Question: I'd like to use the following badge that the users can log in via iCloud. Where can I find it? Is it an official badge? How do I implement it?

Thank You!
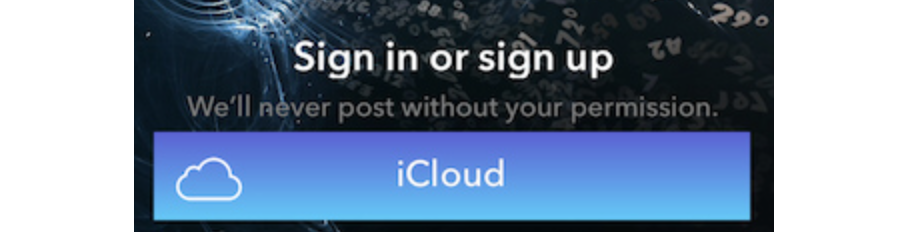
Answer: You will get a system prompt the moment you try to get the user info when you do a fetchUserRecordIDWithCompletionHandler on a CloudKit container. The badge above should then just be some custom button. On press you will do the fetchUserRecordIDWithCompletionHandler and save the user RecordID somewhere in your app so that you know that the user is logged in.